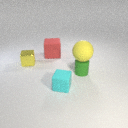
small yellow metal cube behind small cyan rubber cube